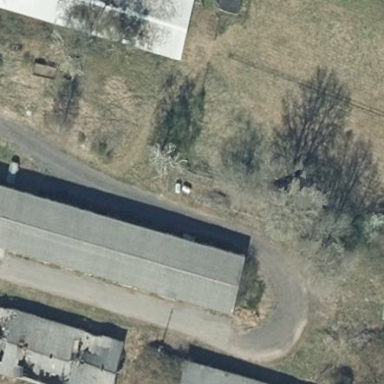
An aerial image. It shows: Gabled grey roof on farm auxiliary building. The roof is oriented along the length of the structure.